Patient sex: M
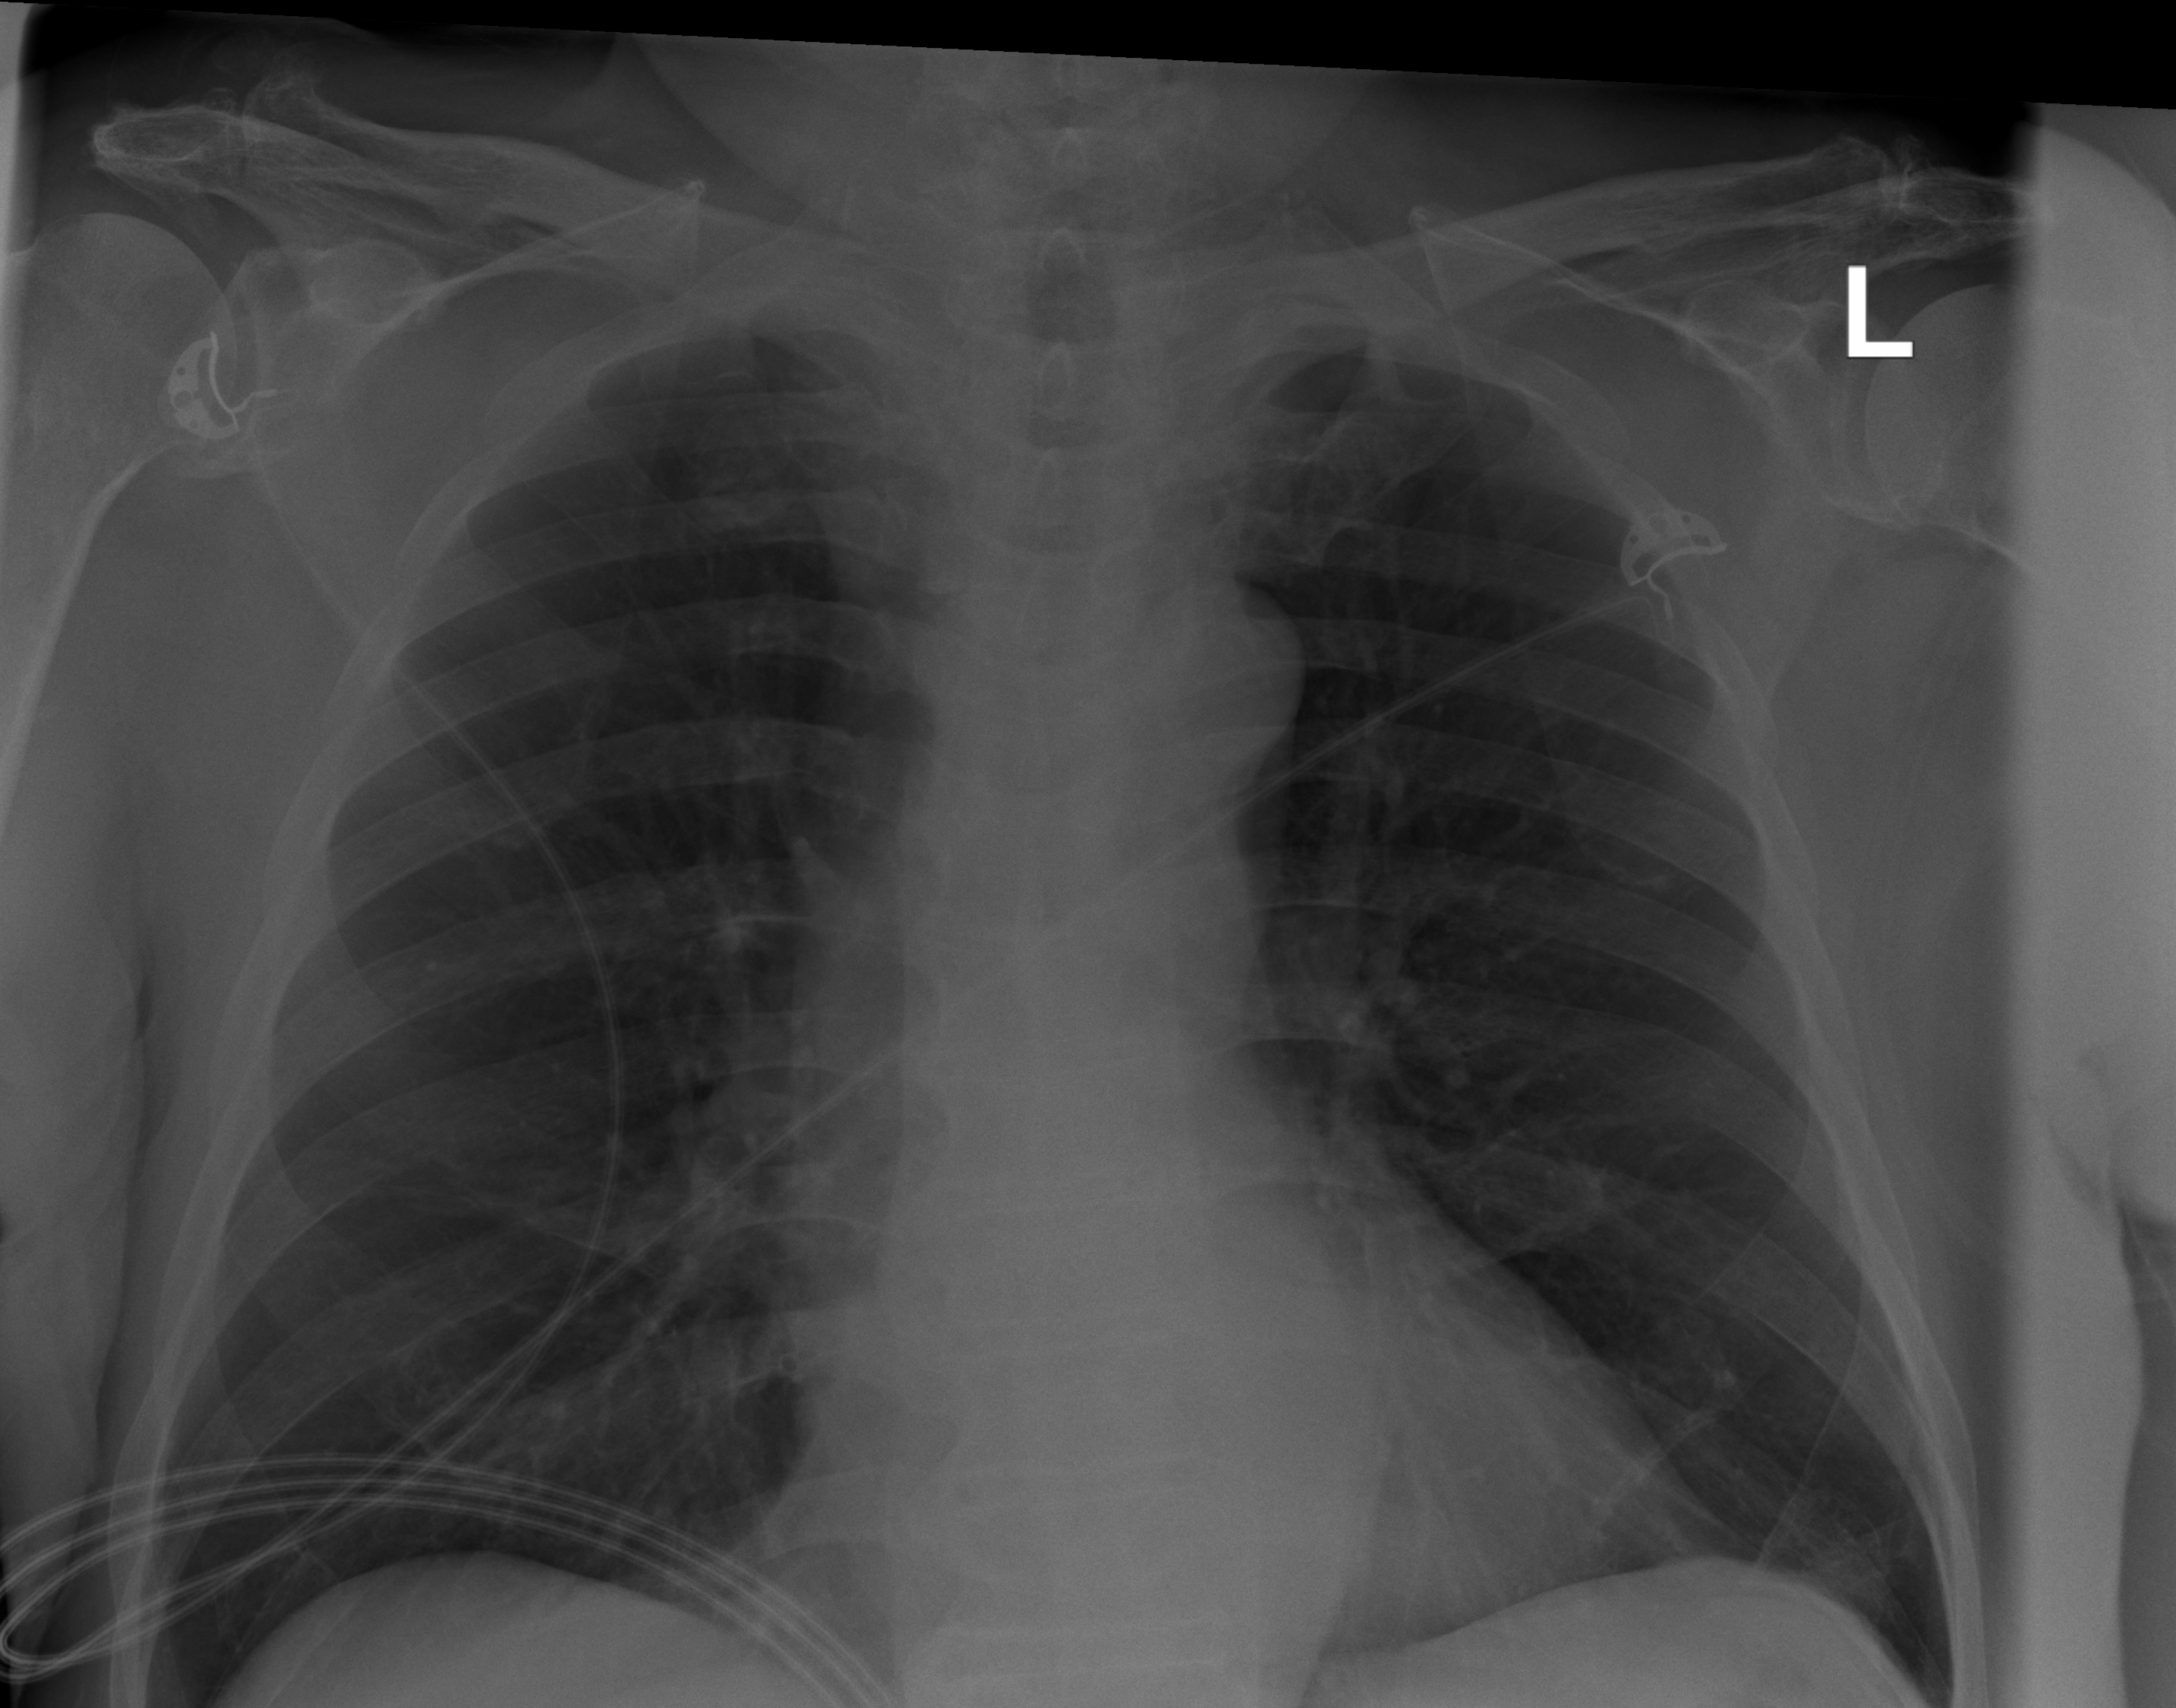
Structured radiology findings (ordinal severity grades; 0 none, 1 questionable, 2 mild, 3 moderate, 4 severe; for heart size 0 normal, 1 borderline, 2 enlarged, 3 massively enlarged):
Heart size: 0
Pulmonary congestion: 0
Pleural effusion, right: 0
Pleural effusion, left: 0
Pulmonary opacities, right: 0
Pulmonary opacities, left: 0
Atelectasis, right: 0
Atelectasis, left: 2